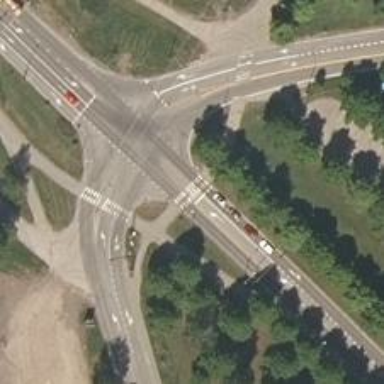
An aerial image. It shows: Asphalt cycleway with uncontrolled zebra crossing.